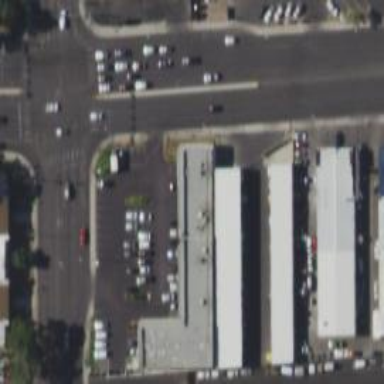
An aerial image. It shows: Retail area.